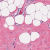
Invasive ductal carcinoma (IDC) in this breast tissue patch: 0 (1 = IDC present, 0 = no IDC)